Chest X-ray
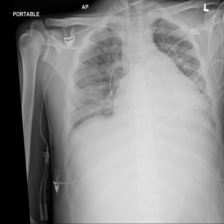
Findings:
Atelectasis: negative
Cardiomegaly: negative
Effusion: negative
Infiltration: negative
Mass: negative
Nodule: negative
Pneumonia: negative
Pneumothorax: negative
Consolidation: negative
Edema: negative
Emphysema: negative
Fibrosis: negative
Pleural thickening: negative
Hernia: negative